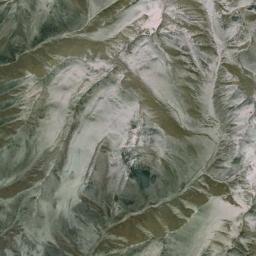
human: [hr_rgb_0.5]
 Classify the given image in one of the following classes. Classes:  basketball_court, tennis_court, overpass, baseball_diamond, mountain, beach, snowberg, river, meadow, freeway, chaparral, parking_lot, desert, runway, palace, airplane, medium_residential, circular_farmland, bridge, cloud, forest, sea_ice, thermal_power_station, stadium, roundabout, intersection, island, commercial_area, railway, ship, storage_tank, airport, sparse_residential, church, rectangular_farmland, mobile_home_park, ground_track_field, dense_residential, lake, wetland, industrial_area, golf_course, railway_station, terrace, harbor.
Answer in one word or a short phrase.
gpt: snowberg